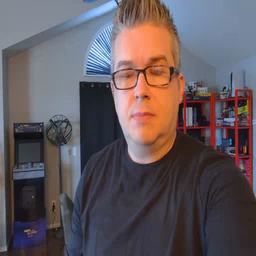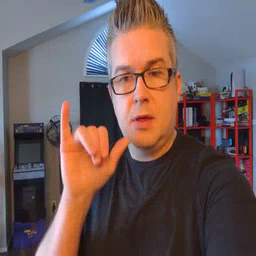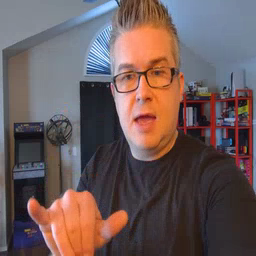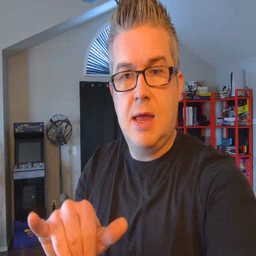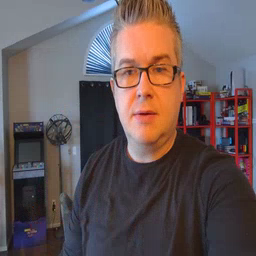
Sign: that